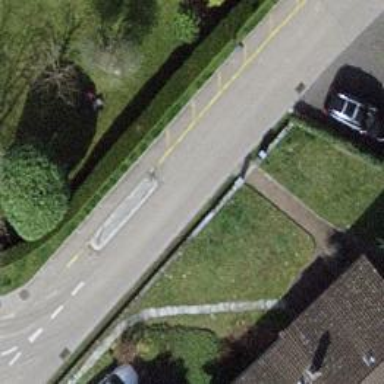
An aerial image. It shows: Traffic calming feature called choker.